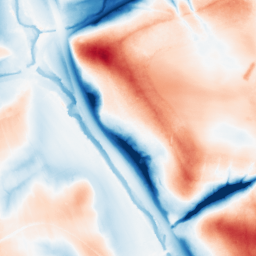
Category: classical
Decomposition family: gaussian
Decomposition parameters: sigma: 20
Upsampling method: bspline
Upsampling parameters: scale: 2
Upsampling scale: 2